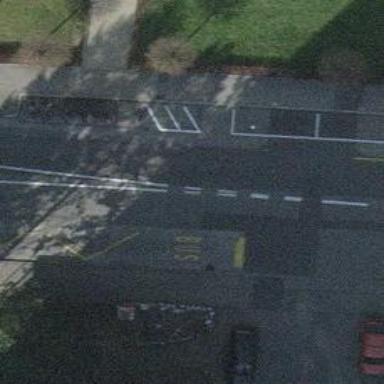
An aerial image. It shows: Bus stop with shelter for public transport.